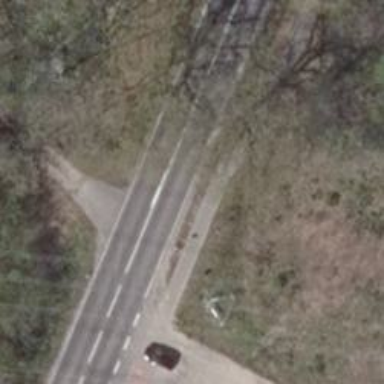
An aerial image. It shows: Asphalt road classified as primary highway.